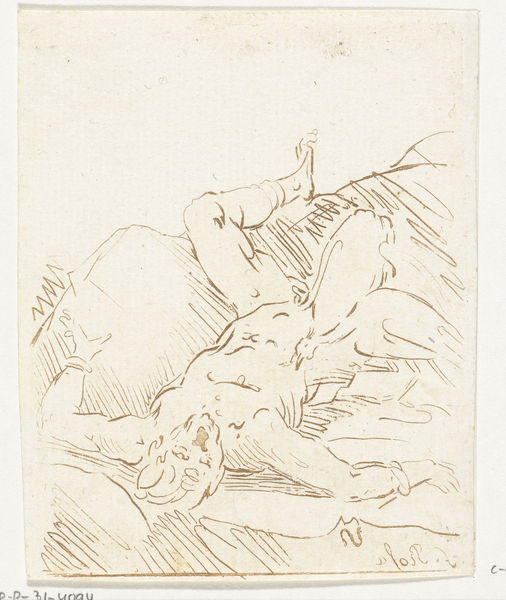
Titel: Prometheus geketend
Künstler: Anthonie van den Bos
Standort: Amsterdam
Institution: Rijksmuseum
Schlagwörter: adler, feder, fuß, kopf, mann, nackt, vogel, weiß, braun, nase, zeichnung, tot, bild, papier, liegen, fels, hands, red, karikatur, black, figurative, hair, bed, print, brown, liegend, striche, antike, bleistift, mythologie, man, naked, nude, rock, rocks, hill, griechenland, death, eyes, male, drawing, mouth, bird, sketch, falling, dead, stürzen, abstract, human, bracelet, ink, signature, legs, lines, lying, act, prometheus, body, penis, scribble, leber, pain, dying, prisoner, chain, sketchy, nud, laying, free, giant, duck, shouting, pents, prometey, liver